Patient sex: M
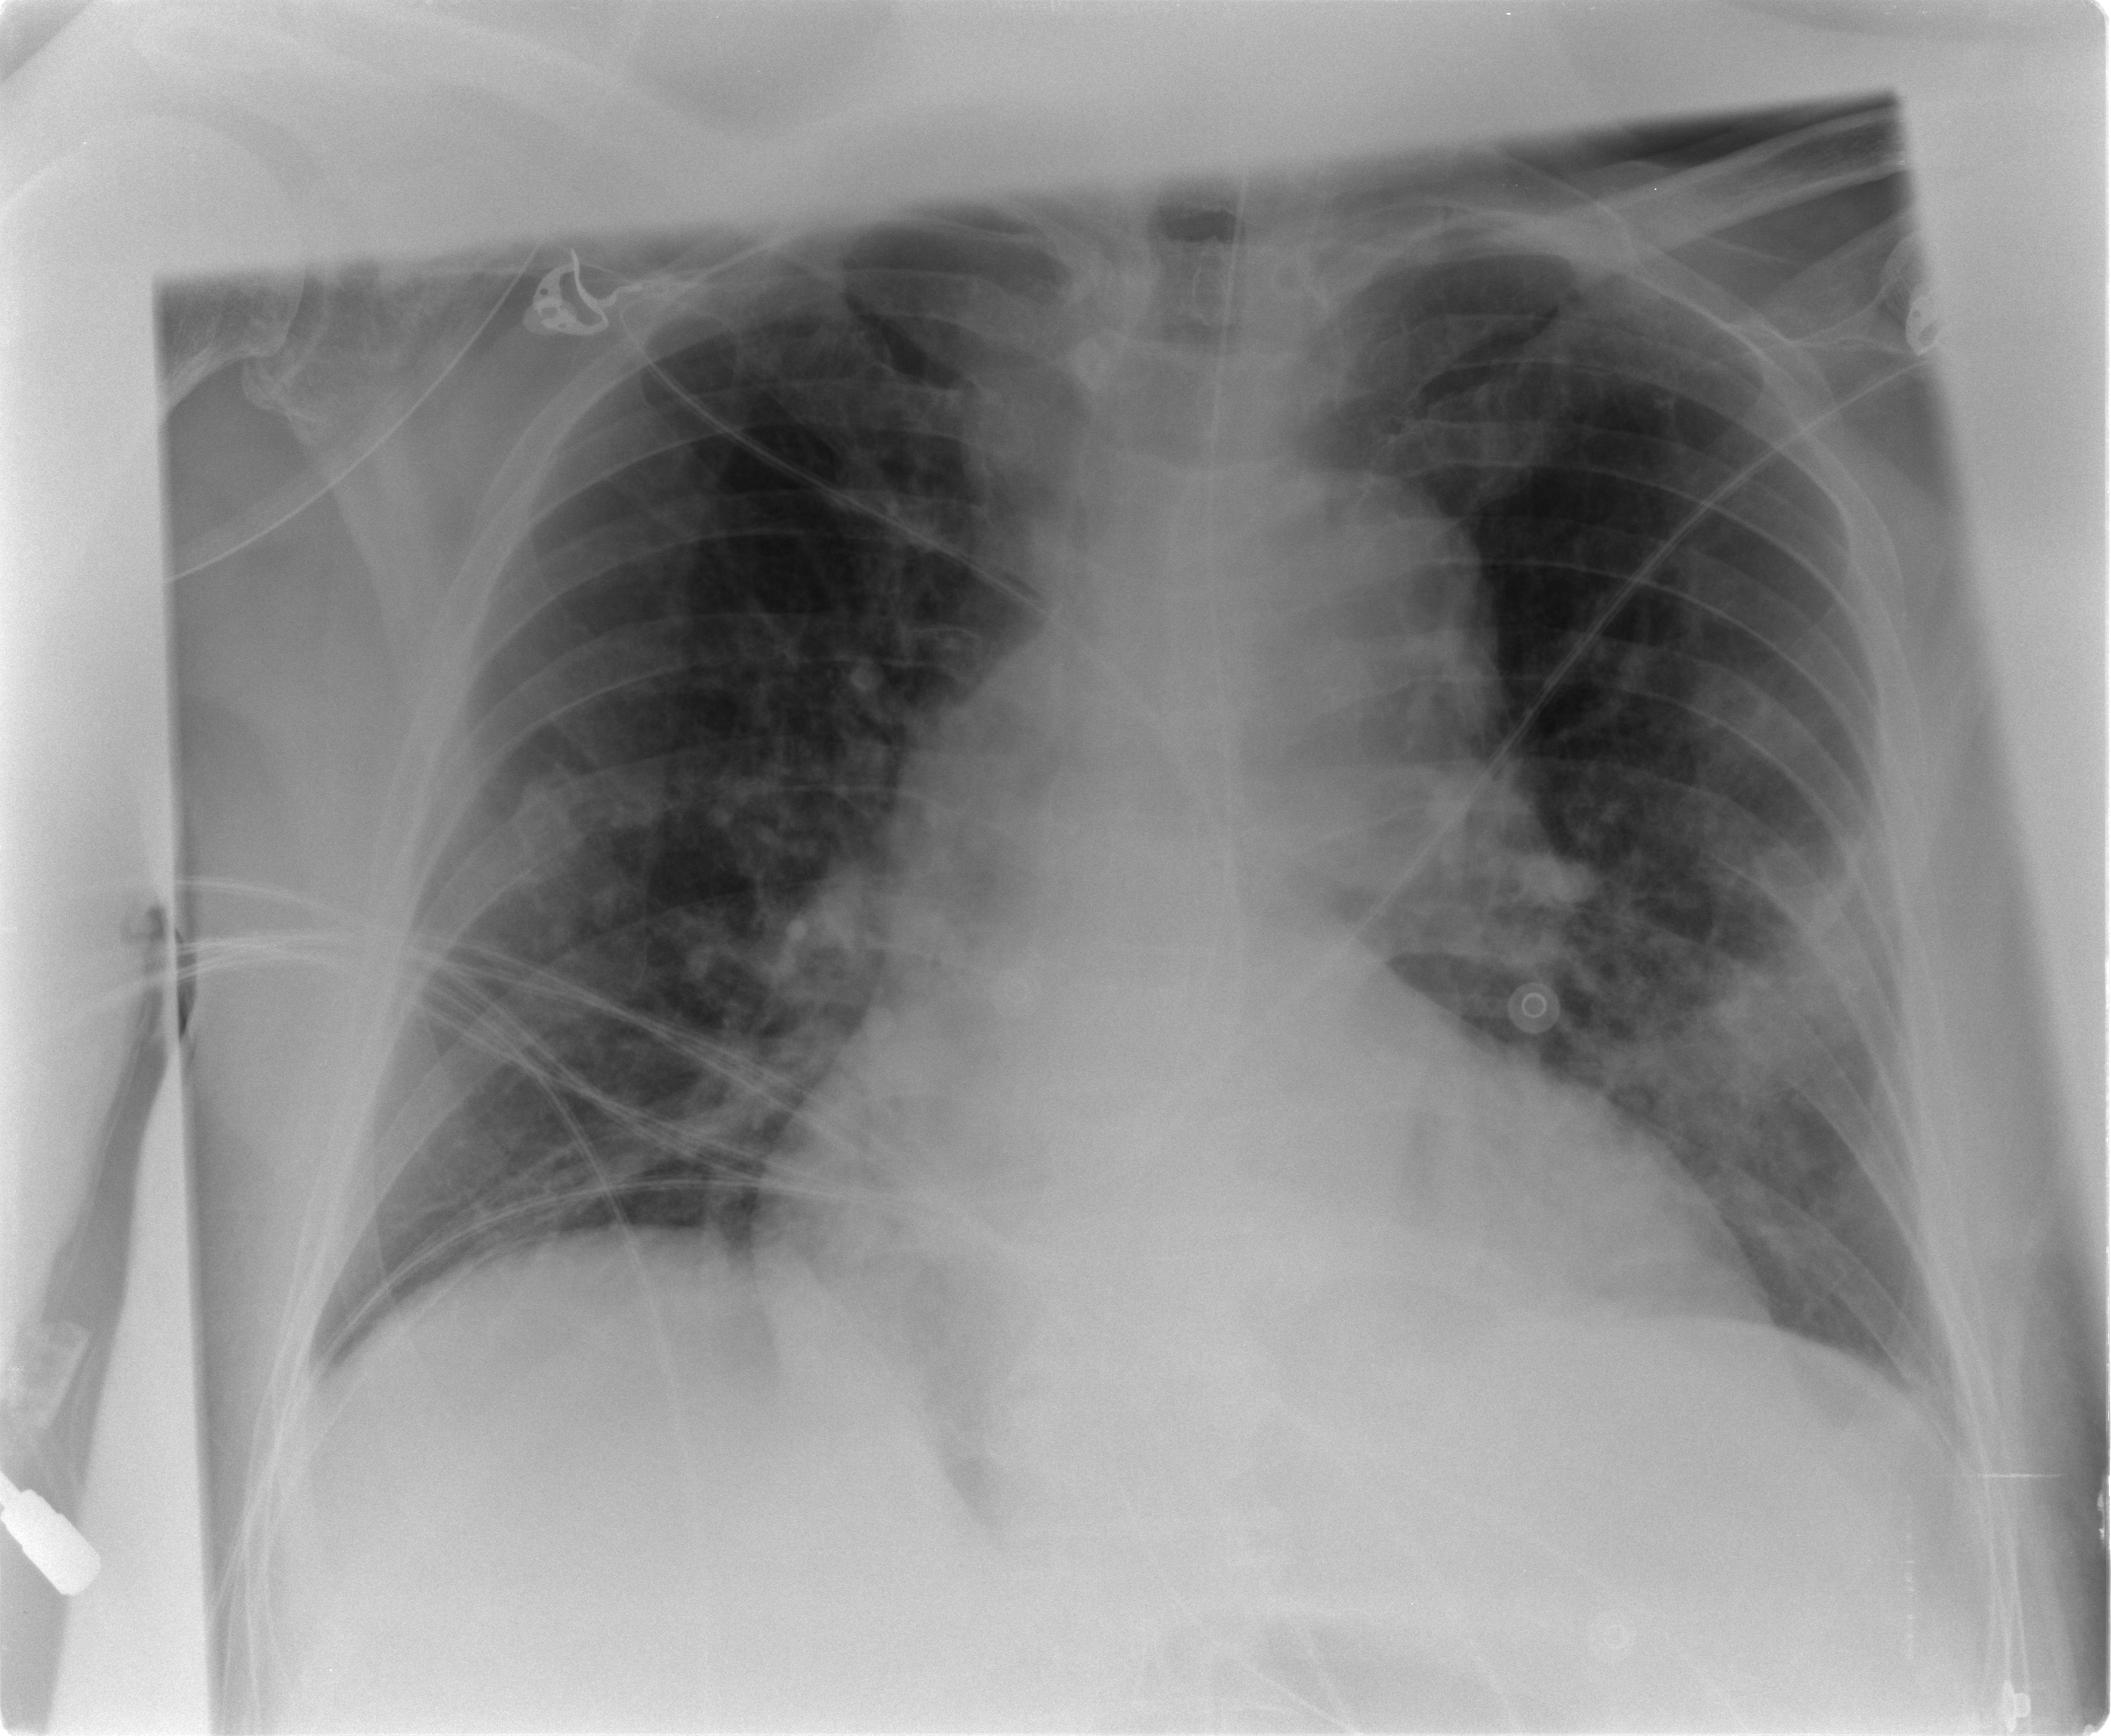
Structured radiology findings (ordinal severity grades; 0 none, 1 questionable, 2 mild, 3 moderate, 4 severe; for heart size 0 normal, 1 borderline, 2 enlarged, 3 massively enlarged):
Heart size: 2
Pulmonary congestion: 2
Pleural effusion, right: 0
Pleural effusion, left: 1
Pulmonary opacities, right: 2
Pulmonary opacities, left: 3
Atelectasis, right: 2
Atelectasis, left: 2